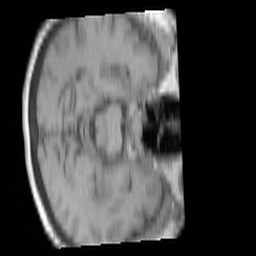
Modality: T1w
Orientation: axial
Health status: ill
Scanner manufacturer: siemens
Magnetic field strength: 3 T
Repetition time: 0.4 s
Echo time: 0.00272 s